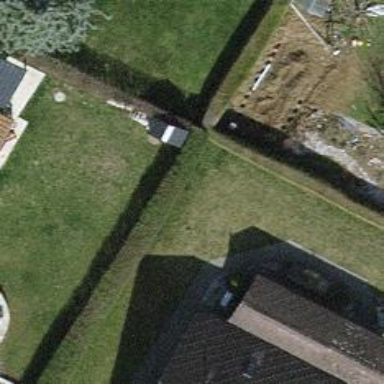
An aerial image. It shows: Hedge barrier.